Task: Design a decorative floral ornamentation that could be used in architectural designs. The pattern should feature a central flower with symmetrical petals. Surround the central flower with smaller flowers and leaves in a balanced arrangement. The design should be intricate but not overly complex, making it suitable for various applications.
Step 408:
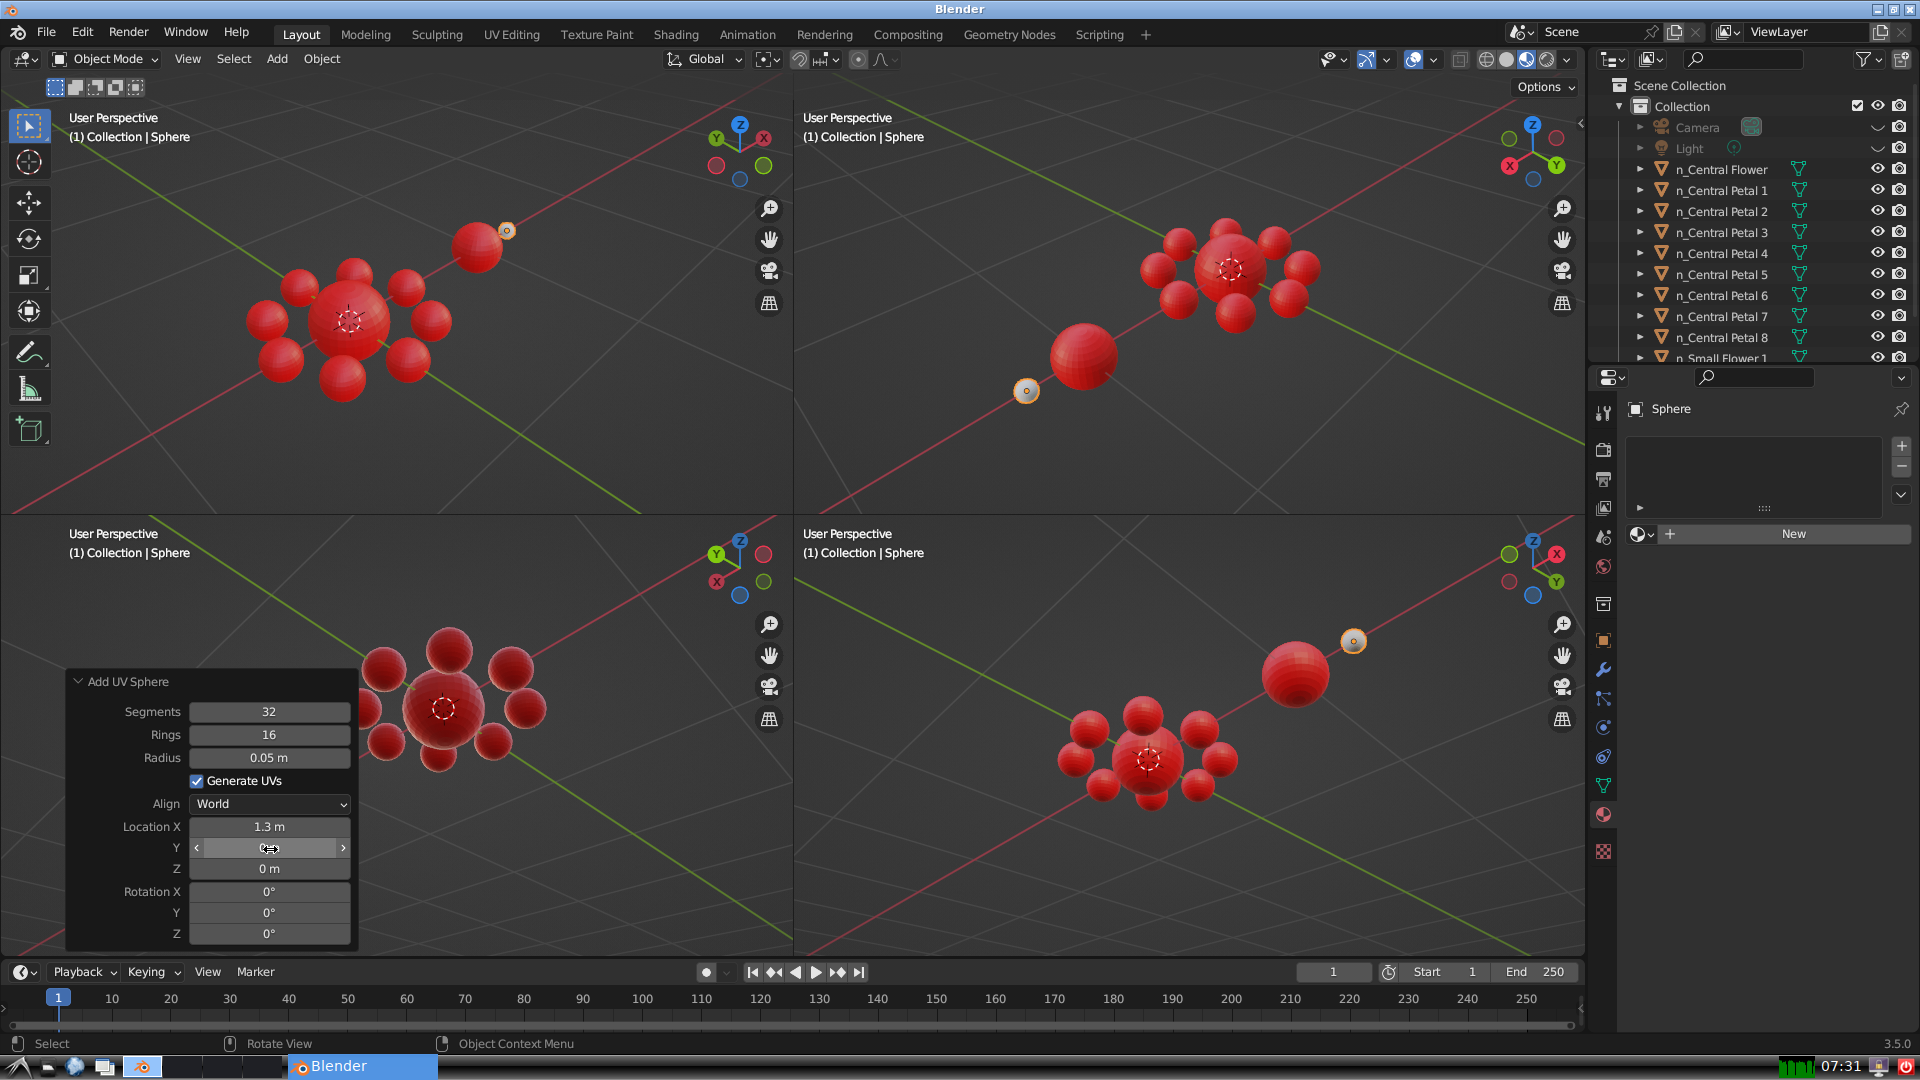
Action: click: no